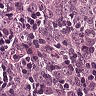
Metastatic tissue present: yes